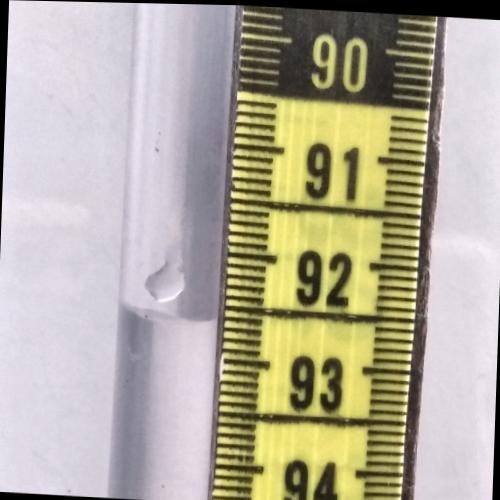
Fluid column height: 92.6 cm